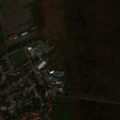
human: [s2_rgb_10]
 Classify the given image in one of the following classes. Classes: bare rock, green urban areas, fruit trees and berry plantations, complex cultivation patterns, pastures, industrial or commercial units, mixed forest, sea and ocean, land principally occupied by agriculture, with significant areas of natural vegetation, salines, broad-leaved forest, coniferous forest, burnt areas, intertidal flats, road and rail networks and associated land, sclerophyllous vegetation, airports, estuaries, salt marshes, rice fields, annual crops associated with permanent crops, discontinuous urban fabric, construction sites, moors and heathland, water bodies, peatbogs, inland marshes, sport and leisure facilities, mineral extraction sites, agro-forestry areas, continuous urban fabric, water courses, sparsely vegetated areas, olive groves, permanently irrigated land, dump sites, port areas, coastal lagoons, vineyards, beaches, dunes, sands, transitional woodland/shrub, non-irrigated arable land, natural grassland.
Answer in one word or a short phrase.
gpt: discontinuous urban fabric, complex cultivation patterns, inland marshes